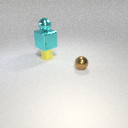
large cyan metal cube above small yellow metal cylinder